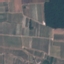
Land use / land cover class: PermanentCrop